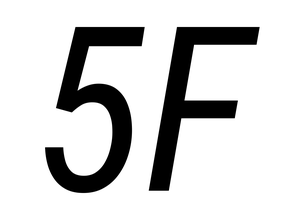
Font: Roboto-Italic_Condensed_Italic